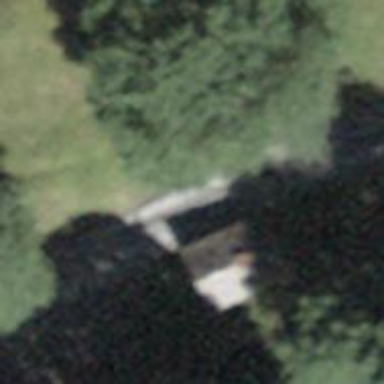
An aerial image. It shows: Bench.